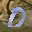
Label: 0